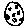
Label: moon